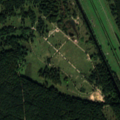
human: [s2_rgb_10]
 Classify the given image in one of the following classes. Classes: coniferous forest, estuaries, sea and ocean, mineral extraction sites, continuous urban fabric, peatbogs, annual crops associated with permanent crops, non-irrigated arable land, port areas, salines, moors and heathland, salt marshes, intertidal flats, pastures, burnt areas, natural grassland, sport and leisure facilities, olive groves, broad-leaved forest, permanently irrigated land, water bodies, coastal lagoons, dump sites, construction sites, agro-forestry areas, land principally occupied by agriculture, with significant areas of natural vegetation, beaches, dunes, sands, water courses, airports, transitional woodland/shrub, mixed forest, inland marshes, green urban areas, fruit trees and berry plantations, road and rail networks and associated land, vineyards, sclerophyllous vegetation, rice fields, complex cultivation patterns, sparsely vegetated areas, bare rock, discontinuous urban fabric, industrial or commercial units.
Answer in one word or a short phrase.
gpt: pastures, complex cultivation patterns, coniferous forest, mixed forest, transitional woodland/shrub, sparsely vegetated areas